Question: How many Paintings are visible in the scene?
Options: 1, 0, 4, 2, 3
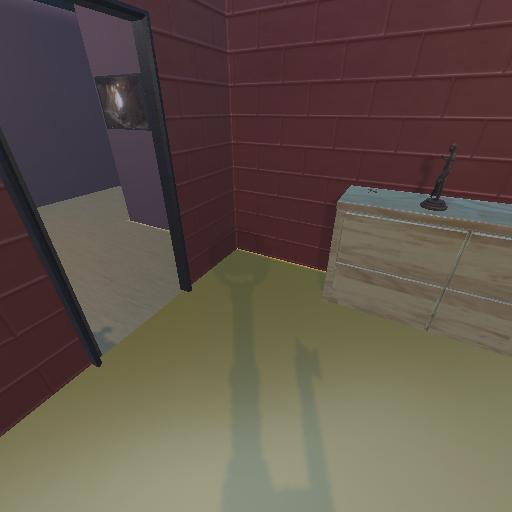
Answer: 1